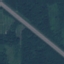
Label: Highway